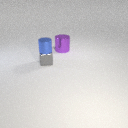
large purple metal cylinder to the right of small gray metal cube